Interaction volume radius: 5 \u00c5
Interaction volume height: 15 \u00c5
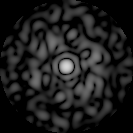
Disorder parameter: 0.8063